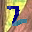
Label: 2